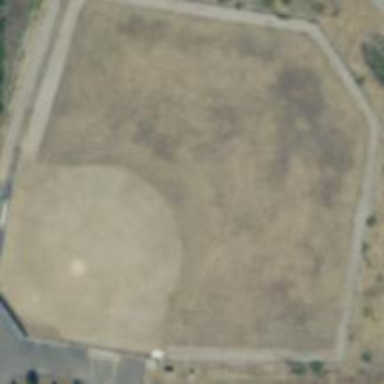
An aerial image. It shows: Baseball pitch for leisure and sports activities.